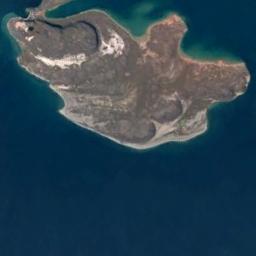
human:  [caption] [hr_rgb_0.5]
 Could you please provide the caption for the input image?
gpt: The islands are at the bottom of the picture .

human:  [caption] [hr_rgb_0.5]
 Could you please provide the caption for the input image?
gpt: The land on the island is uneven .

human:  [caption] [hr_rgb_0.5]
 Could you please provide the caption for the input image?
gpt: Irregularly shaped earthy yellow island surrounded by blue sea water .

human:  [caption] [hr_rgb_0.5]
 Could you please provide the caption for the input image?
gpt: The island without vegetation is surrounded by deep blue waters .

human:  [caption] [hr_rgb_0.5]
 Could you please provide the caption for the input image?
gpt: The brown island with some white rocks is surrounded by blue water .